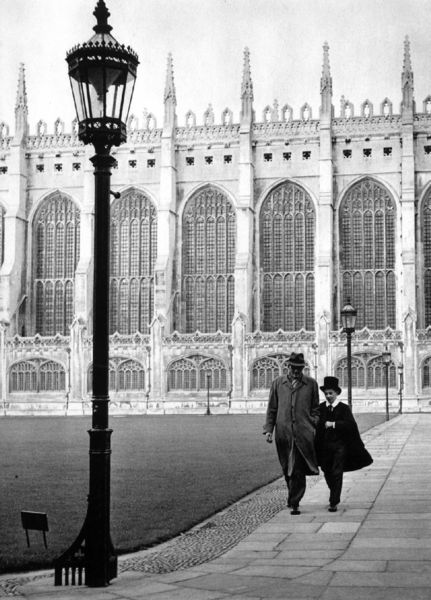
Titel: Kapelle des King´s College, Cambridge/Cambridgeshire
Standort: Cambridge (EU - GB)
Schlagwörter: himmel, mann, fenster, frau, hut, lampe, laterne, paris, straße, gebäude, schloss, weg, zylinder, steine, kirche, mantel, kind, spitzen, england, gotik, perspektive, schule, klein, spazieren, bank, junge, foto, gross, gehweg, london, fotographie, parlament, kirhce, universität, parliament, schuke, collgae, 1900, 1890, zauberlehrling, st. andrews